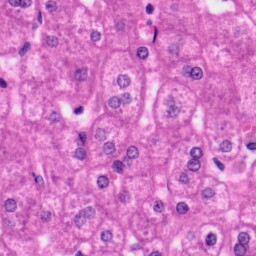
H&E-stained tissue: Liver